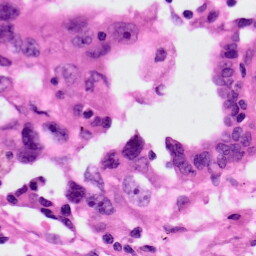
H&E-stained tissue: Lung